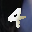
Label: 4